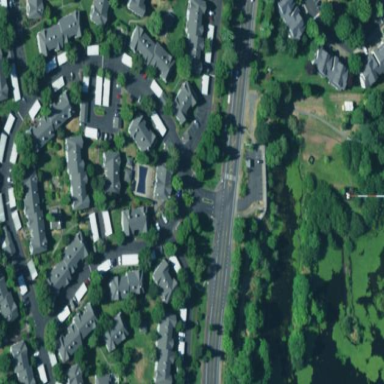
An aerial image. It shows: Gated community with residential apartments.